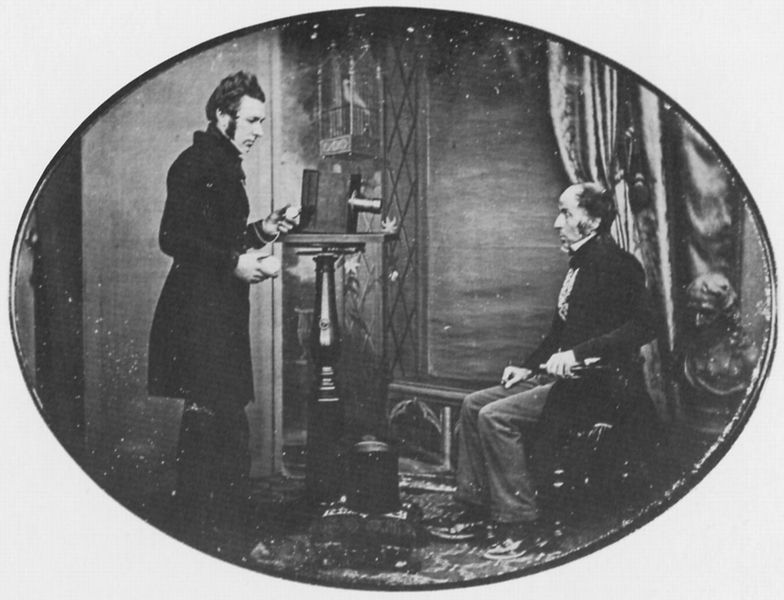
Titel: Jabez Hogg fotografiert Mr. Johnson
Künstler: Richard Beard
Schlagwörter: dunkel, hand, mann, schatten, vogel, weiß, sitzen, fenster, geste, grau, holz, licht, männer, profil, schwarz, stuhl, säule, tisch, zimmer, rock, teppich, anzug, bart, hemd, hose, wand, falten, kragen, rahmen, sockel, stehen, bild, hände, portrait, porträt, vorhang, gitter, figur, haare, interieur, kostüm, mantel, sitzend, seide, voyeur, arbeit, genre, oval, skulptur, beine, bein, modell, lehne, perspektive, zwei, haltung, bank, rand, schemel, frack, büste, glanz, glatze, atelier, gehrock, bauer, satin, foto, fotografie, photographie, belichtung, medaillon, motiv, kabel, schwarzweiss, seite, staub, kiste, koteletten, älter, kotletten, pult, photo, rauten, ständer, kunde, vorhand, käfig, vogelbauer, vogelkäfig, fotographie, aufnahme, studio, fotostudio, okulus, nadar, fotograf, fotoapparat, kamera, photoapparat, stativ, lincoln, photograph, auslöser, porträtieren, karoeingefallen, pfotograph, photograpf